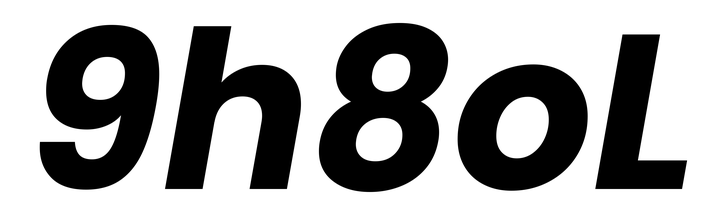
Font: Poppins-BoldItalic